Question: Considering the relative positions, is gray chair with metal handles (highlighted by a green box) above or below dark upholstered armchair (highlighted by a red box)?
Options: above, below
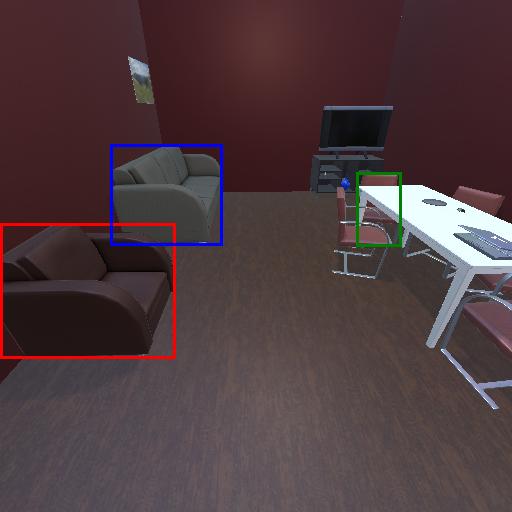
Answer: above